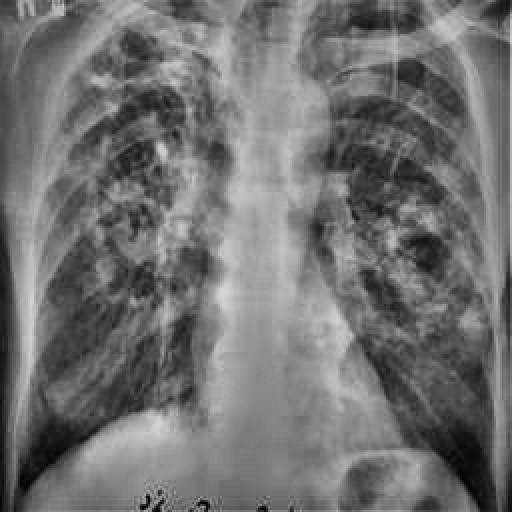
Finding: TUBERCULOSIS